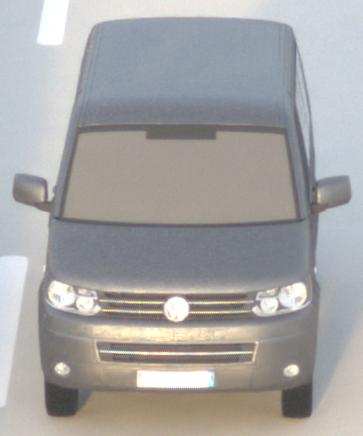
Make: VW Commercial Vehicles (Nutzfahrzeuge)
Model: T5 Multivan 2.0
Detailed model: T5 Multivan
Model produced from: 2009/09
Model produced until: 2013/06
Doors: 4
Color: gray
Road condition: dry road
Daytime: sunrise or sunset
Contrast: low contrast